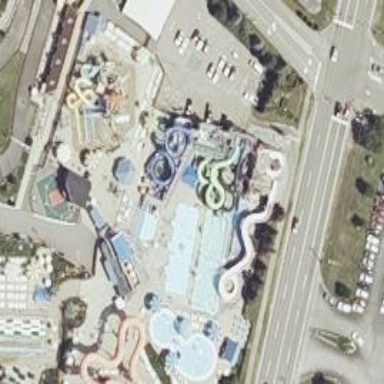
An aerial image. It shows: Water slide attraction.